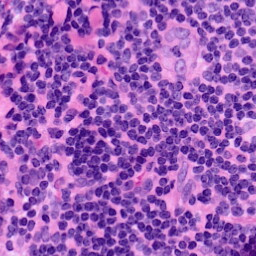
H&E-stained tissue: LymphNode